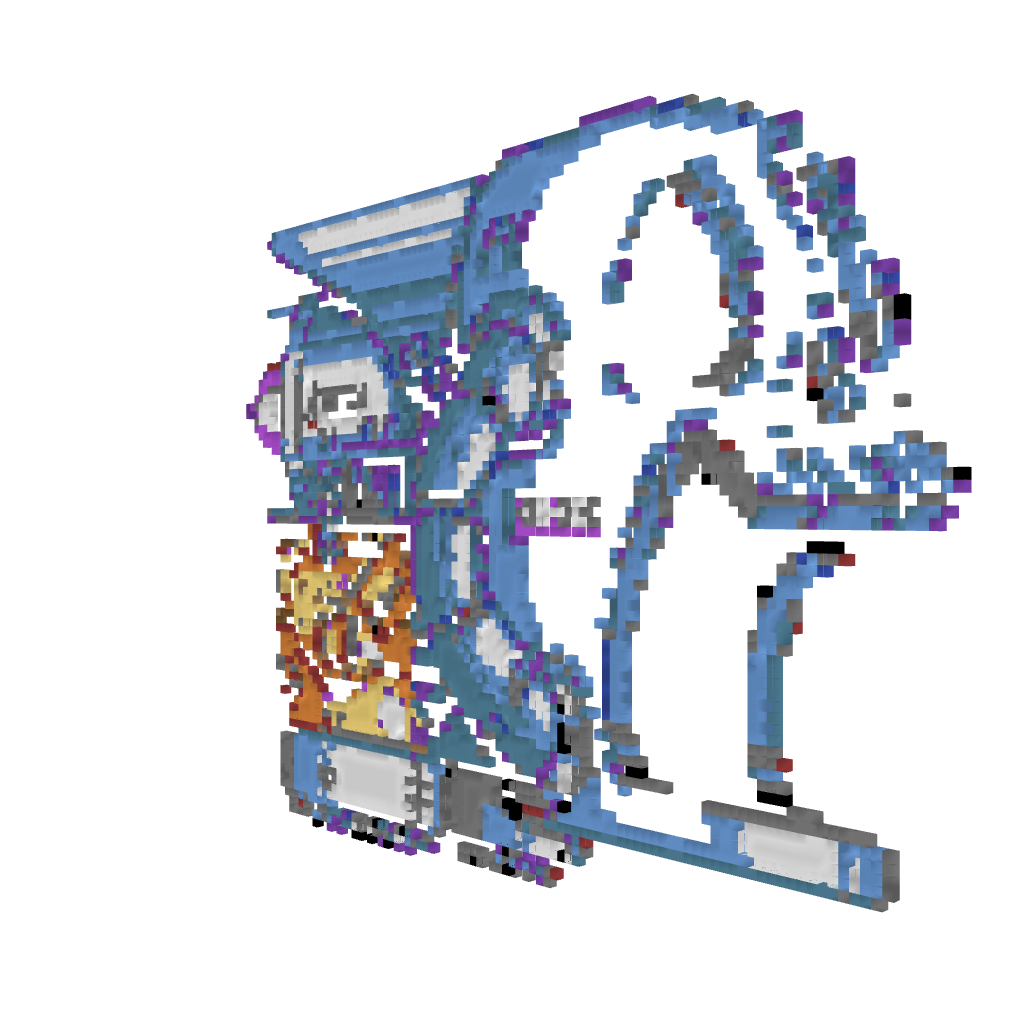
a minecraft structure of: Wily Machine #4 (ErnieCIII) bad low quality